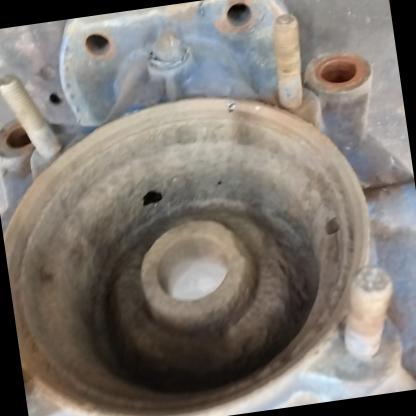
Klasa: inne